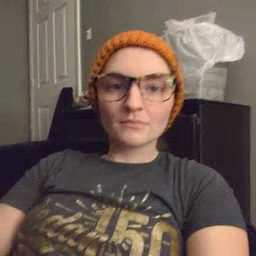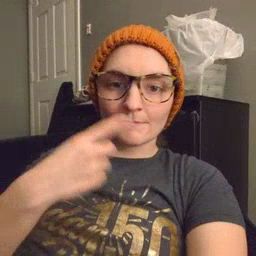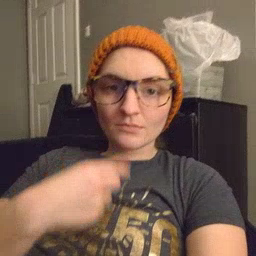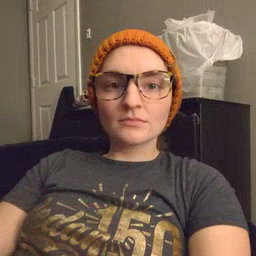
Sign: lips